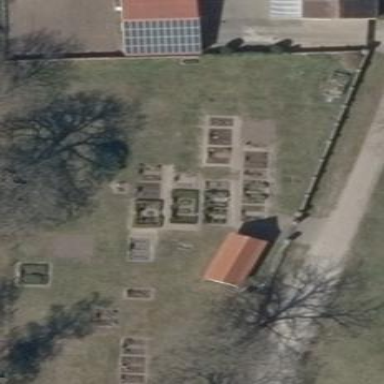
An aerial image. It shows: Cemetery.